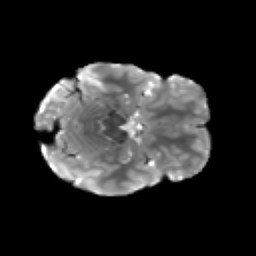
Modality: T2w
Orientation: axial
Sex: male
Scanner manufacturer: siemens
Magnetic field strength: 3 T
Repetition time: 5 s
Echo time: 0.071 s